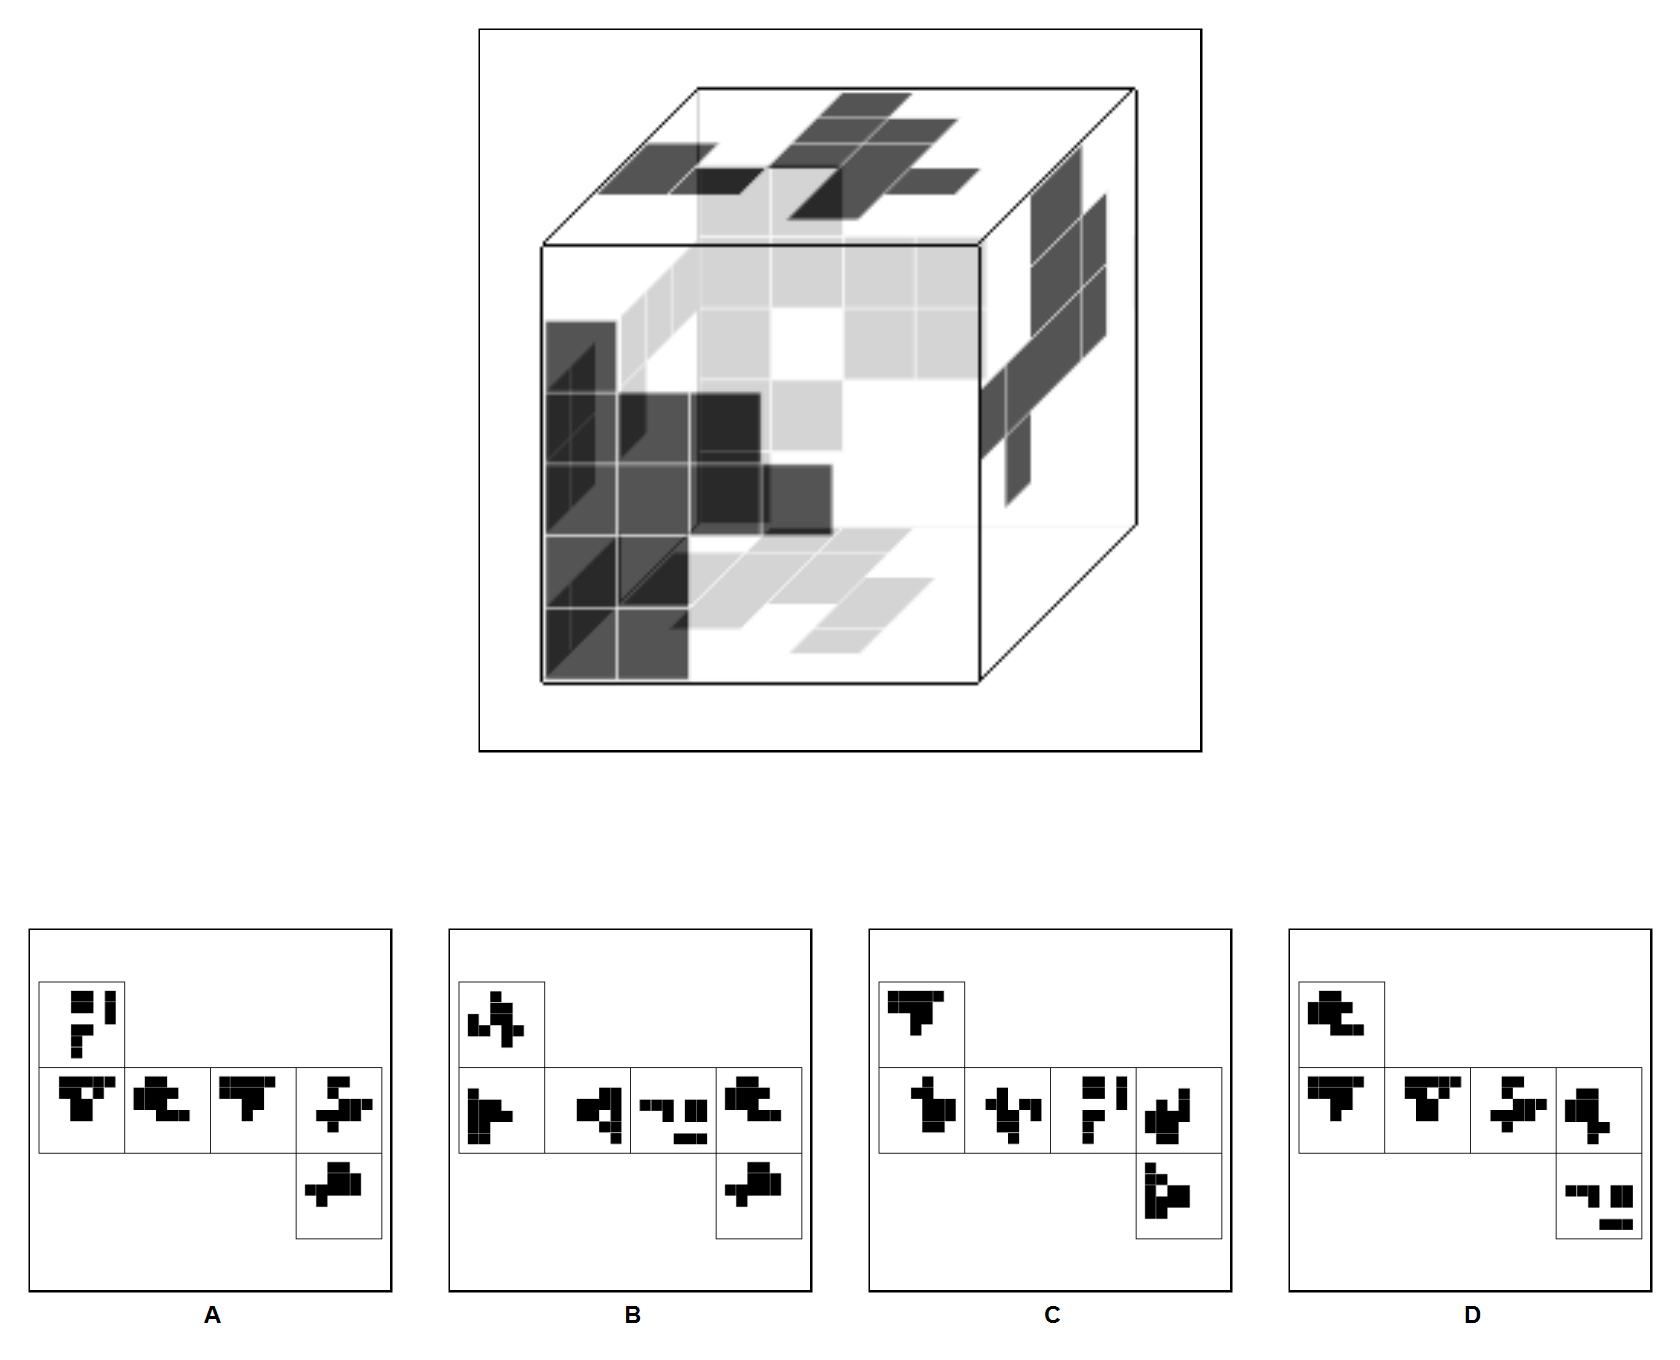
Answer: A